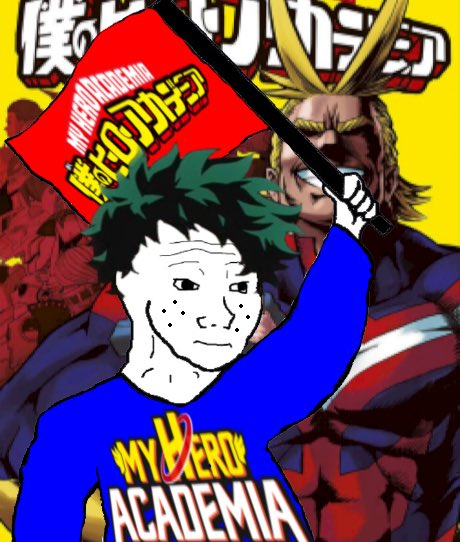
Label: 5_Wojak_with_Background